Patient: sex M, age 38
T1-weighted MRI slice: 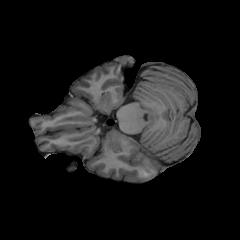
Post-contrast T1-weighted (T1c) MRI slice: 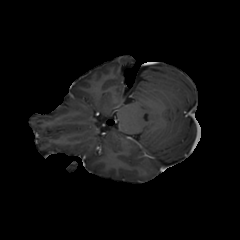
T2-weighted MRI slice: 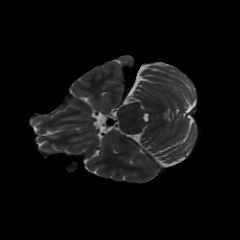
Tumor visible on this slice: no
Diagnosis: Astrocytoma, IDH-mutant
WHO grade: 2